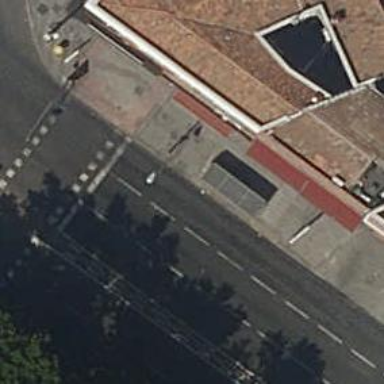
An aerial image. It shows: Public transport stop position.